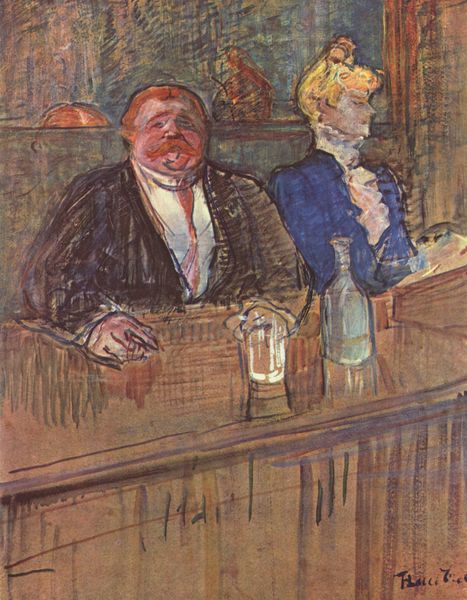
Titel: Die Bar
Künstler: Henri de Toulouse-Lautrec
Standort: Zürich.
Institution: Kunsthaus
Schlagwörter: blau, hand, mann, gelb, impressionismus, ocker, bar, braun, cafe, fenster, frau, frisur, glas, haar, hintergrund, holz, kleid, kreide, orange, paris, pastell, schwarz, skizze, szene, toulouse lautrec, weiss, zeichnung, blick, dame, rot, beige, expressionismus, gesellschaft, schleife, anzug, barkeeper, bart, betrunken, blond, flasche, getränke, gläser, hemd, jacke, kneipe, lokal, regal, schnurrbart, tresen, trinken, wand, bluse, kragen, rahmen, herr, hände, portrait, signatur, spiegel, sonne, haare, paar, bühne, sängerin, tänzerin, vornehm, genre, szenerie, krug, dutt, zwei, studie, grafik, graphik, weis, loge, frack, wein, dick, jugendstil, schnauz, krawatte, vergnügen, hochgesteckt, hochsteckfrisur, rüschen, schnauzbart, schnauzer, dünn, striche, gestalt, rothaarig, theke, fensterrahmen, restaurant, absinth, zeitung, plakat, lautrec, bier, stehkragen, stift, programm, toulouse, henri, karton, karaffe, schlips, rote haare, zigarette, volant, trinker, schnäuer, moulin rouge, gasthaus, jabot, coloriert, expressionismu, farbstift, rotes haar, blonde haare, wasserflasche, glaus, bordell, fremde, flsche, henri de toulouse-lautrec, monsieur, vodka, wodka, montmatre, can can, rotharig, absint, touluse, anrüchig, paros, schaufenter, thresen, rüsschen, schnapps, krawattte